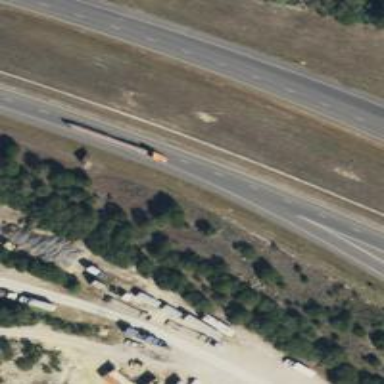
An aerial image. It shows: Motorway junction.